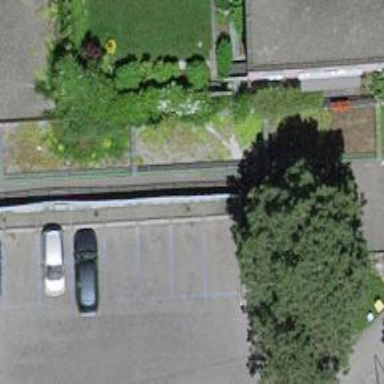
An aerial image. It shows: Retaining wall.